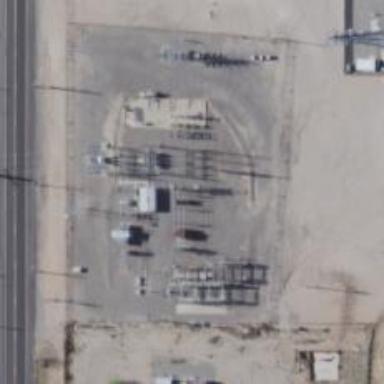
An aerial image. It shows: Switch used for power control.